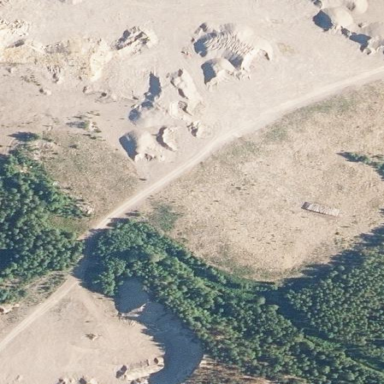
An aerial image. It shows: Quarry area.